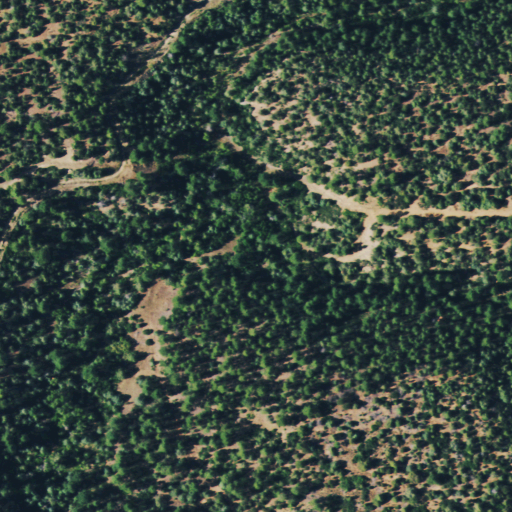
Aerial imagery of valley in Colorado named Jackson Gulch containing evergreen forest and deciduous forest